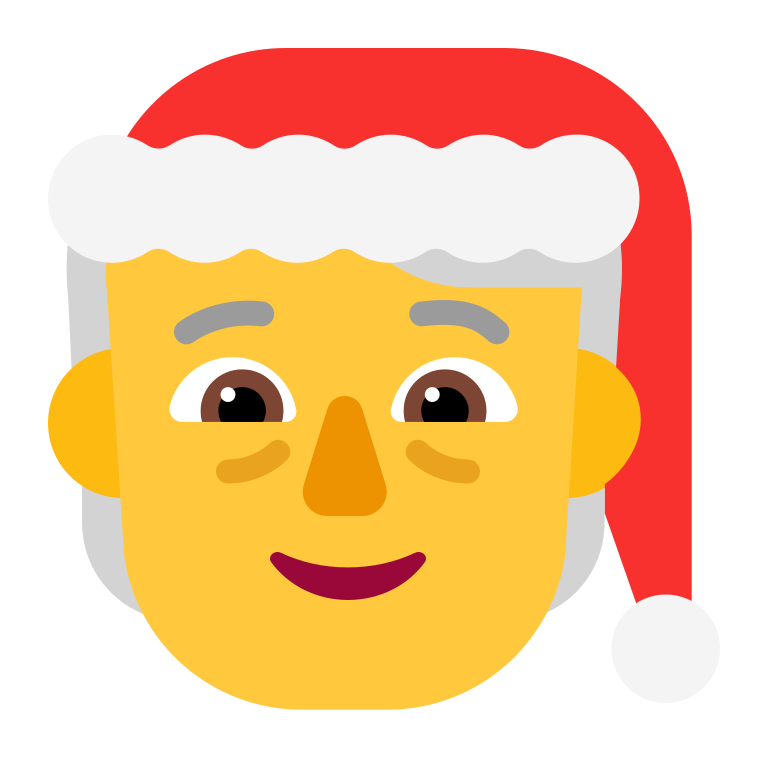
mx claus flat default